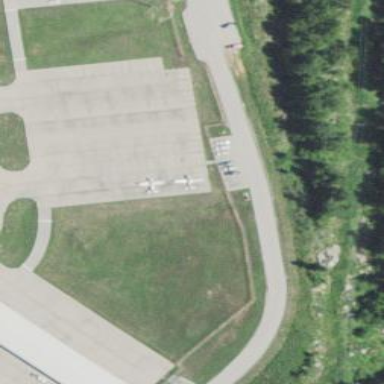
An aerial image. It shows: Apron at the airport.